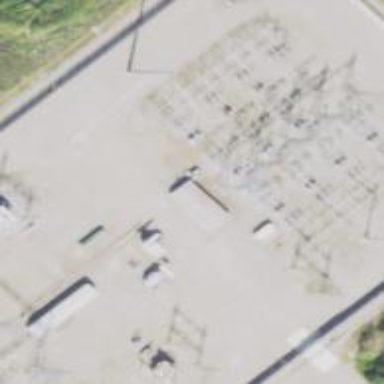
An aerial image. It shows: Switch used for power control.